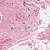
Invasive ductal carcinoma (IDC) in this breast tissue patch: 0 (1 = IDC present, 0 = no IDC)